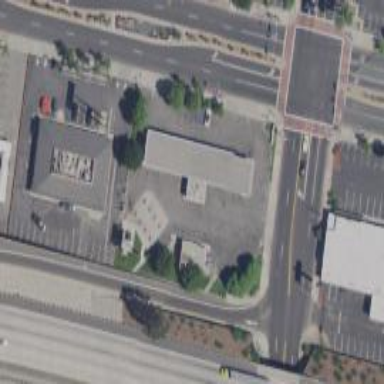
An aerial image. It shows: Convenience shop.